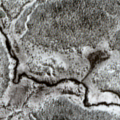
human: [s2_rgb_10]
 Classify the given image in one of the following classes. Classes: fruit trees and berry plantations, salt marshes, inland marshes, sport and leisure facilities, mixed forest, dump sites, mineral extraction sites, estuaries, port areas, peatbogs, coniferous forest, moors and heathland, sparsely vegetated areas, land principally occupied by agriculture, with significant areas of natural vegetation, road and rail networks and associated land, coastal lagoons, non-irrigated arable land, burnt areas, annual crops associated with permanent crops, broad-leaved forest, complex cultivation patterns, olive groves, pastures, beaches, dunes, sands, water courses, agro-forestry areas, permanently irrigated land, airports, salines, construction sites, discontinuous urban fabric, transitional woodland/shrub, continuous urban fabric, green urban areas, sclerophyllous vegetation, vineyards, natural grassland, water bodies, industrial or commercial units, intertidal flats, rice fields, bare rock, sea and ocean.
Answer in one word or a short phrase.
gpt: coniferous forest, peatbogs